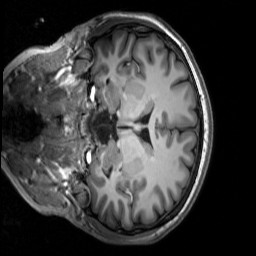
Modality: T1w
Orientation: coronal
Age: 21
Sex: female
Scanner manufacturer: siemens
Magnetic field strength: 3 T
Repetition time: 2.53 s
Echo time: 0.00277 s